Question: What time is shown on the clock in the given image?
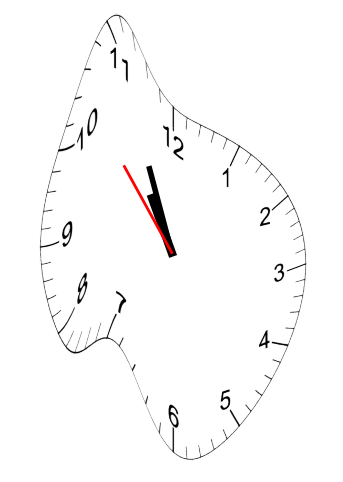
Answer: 10:55:53